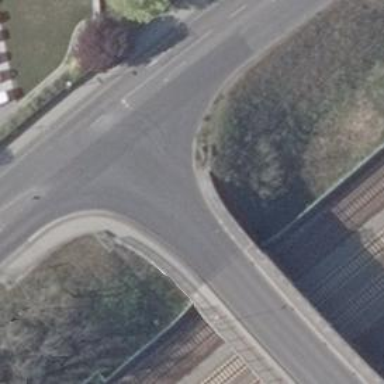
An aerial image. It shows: Tertiary road with asphalt surface on bridge. There is sidewalk on the left side.